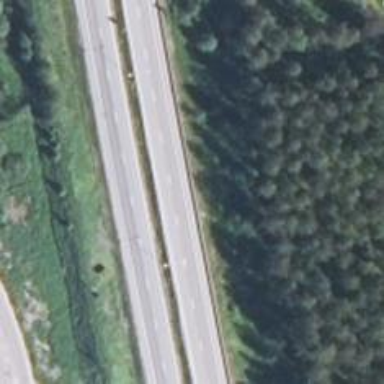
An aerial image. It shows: Motorway junction.